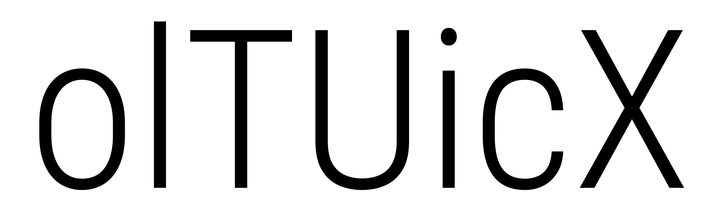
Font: Roboto_Condensed_Light